Question:
'''
final int[] bg = new int[]{ R.drawable.even_row, R.drawable.odd_row };
view.setBackgroundResource(bg[position % bg.length]);
'''
'''
backgroundColor = 0;
view.setBackgroundResource(bg[backgroundColor]);
'''
'''
view.setBackgroundResource(bg[backgroundColor]);
backgroundColor = (backgroundColor == 0) ? 1:0;
'''
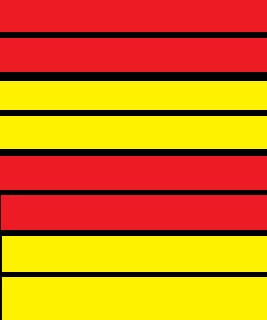
Answer: '''
In your adapter class:
@Override
public View getView(int position, View convertView, ViewGroup parent) {
View itemView = convertView;
if (itemView == null) {
itemView = getLayoutInflater().inflate(
R.layout.list_item, parent, false);
}
if(position%4<2){ //First double rows
// Paint it red
itemView.setBackgroundResource(bg[0]);
}
else{ // Second double rows
// Paint it yellow
itemView.setBackgroundResource(bg[1]);
}
}
'''
Hope it works as you want